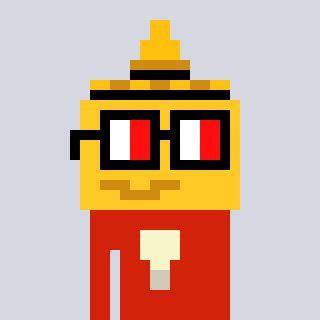
a pixel art character with square glasses with black frames and red eyes, a mustard-shaped head and a red-colored body on a cool background